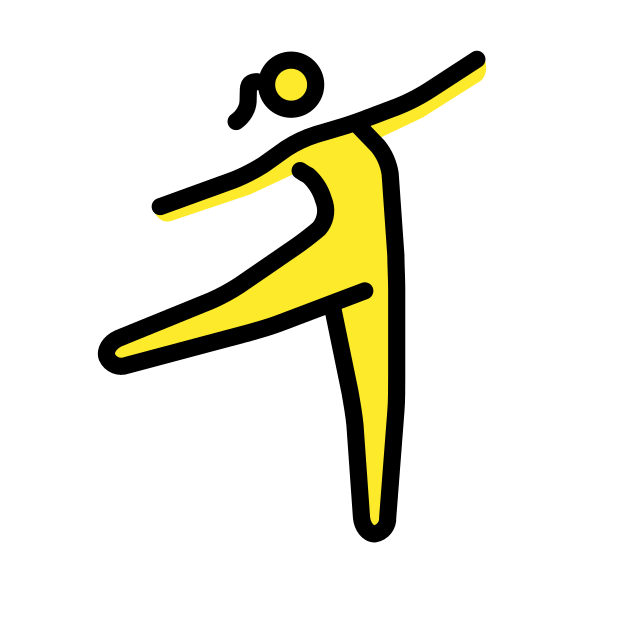
Emoji: 💃
Name: dancer
Unicode: 0x1f483